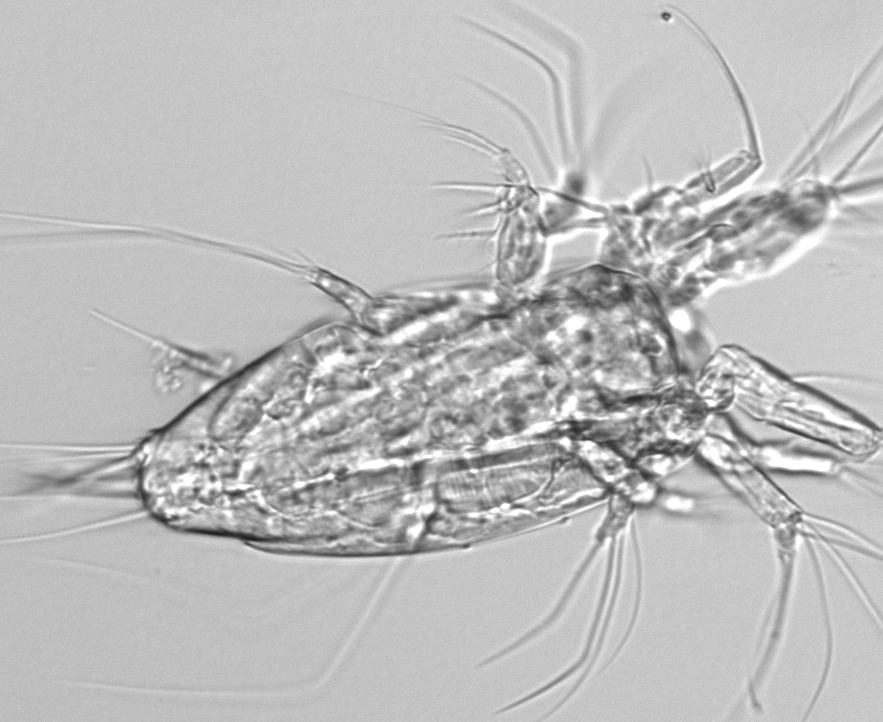
Label: Copepod_nauplii